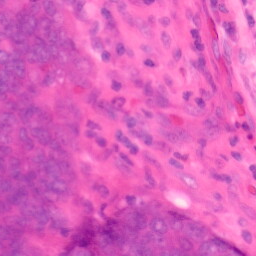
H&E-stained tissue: Colon